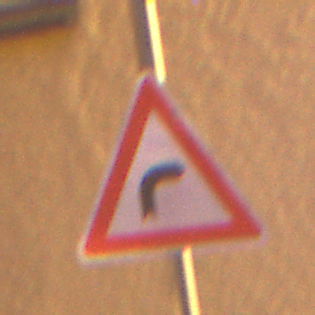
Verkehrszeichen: KurveRechts
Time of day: Night
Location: Outdoor (Urban)
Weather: Clear
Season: NotSpecified
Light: Artificial